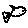
Label: fish